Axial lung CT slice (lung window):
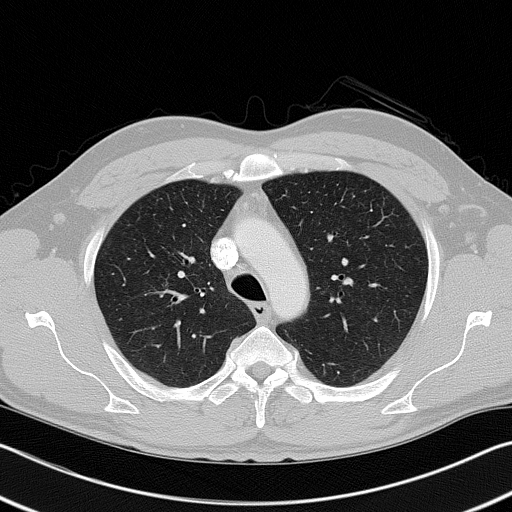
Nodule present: no